Question: What is the measurement shown in the image?
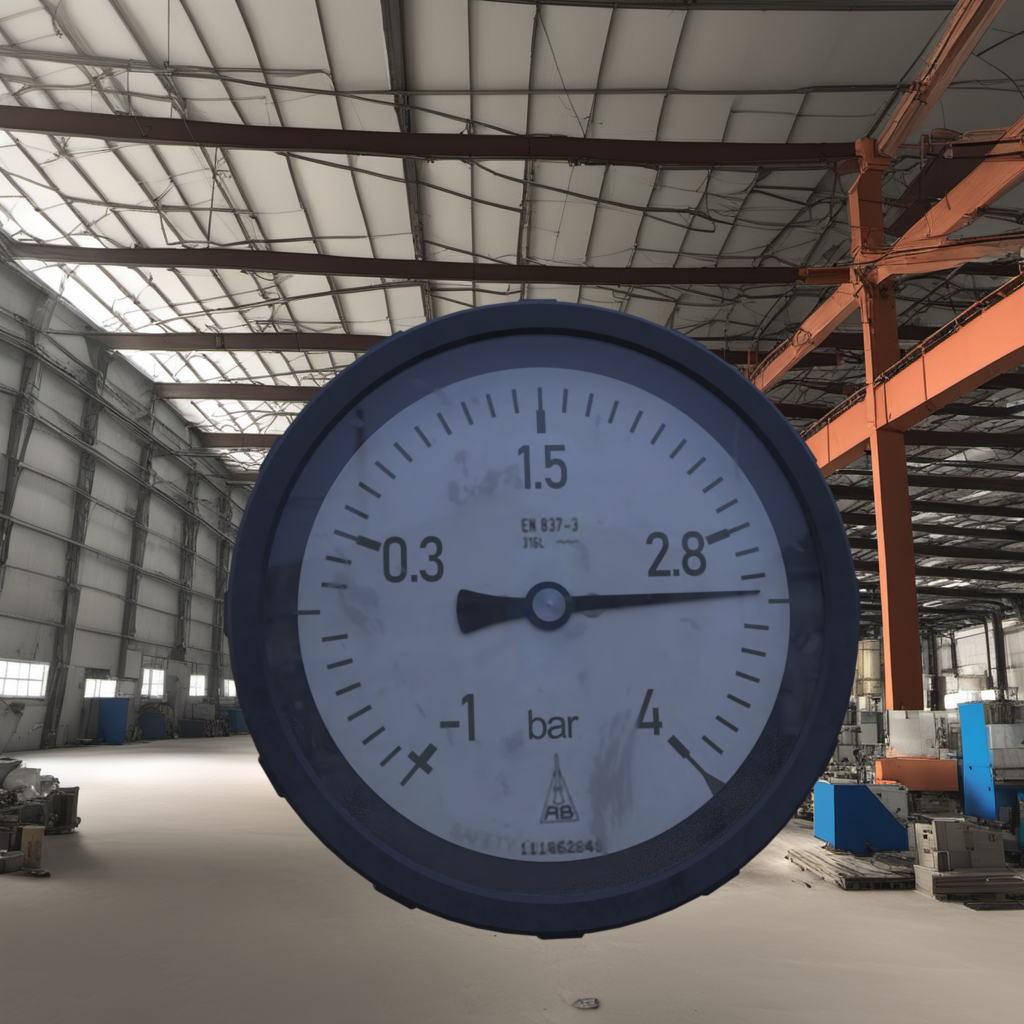
Answer: The result is 3.12
Question: What is the range of the measurement shown in the image?
Answer: The range is from -1 to 4
Question: What is the minimum and maximum value range of the measurement in the image?
Answer: The minimum value is -1 and the maximum value is 4